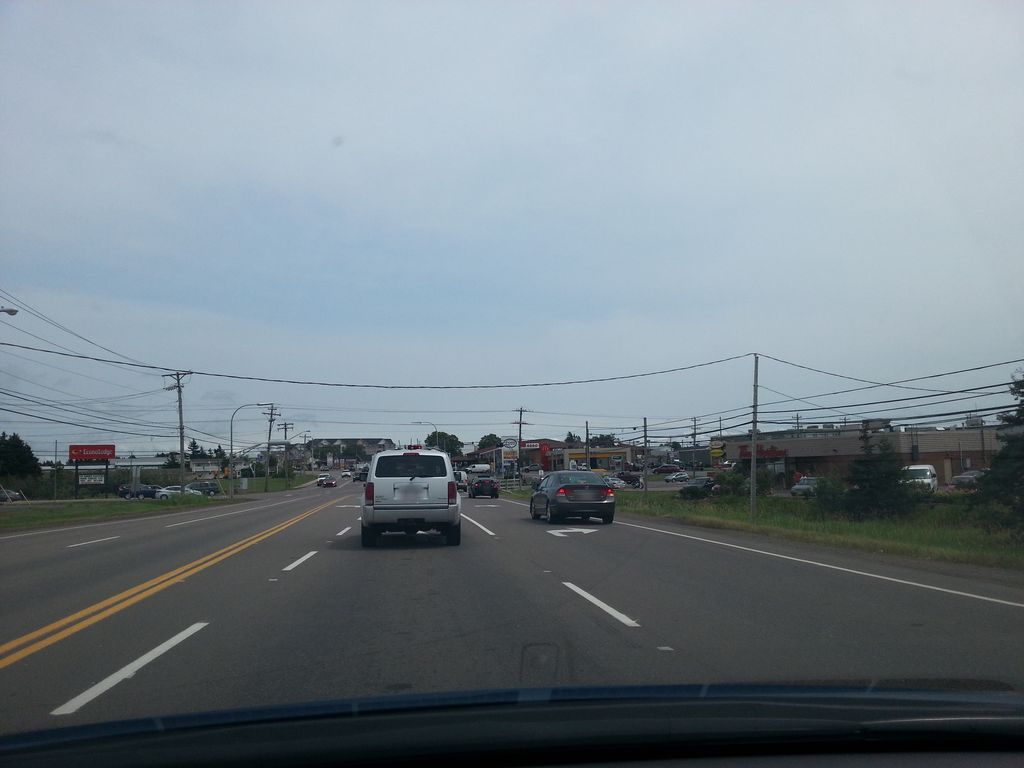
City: charlottetown